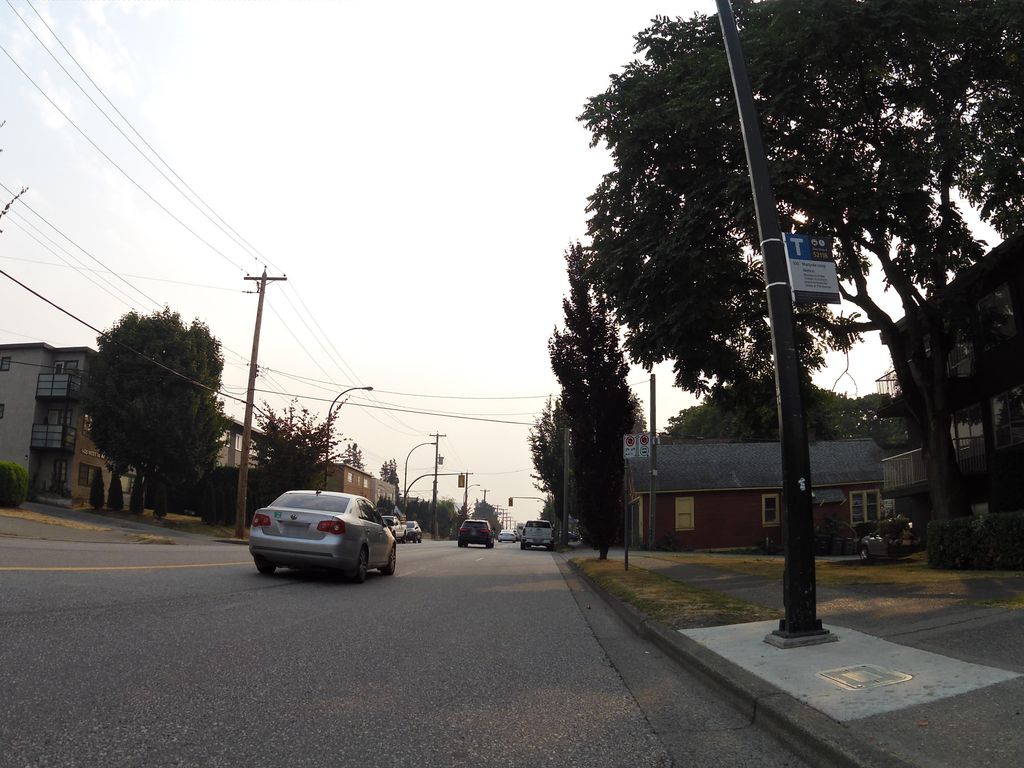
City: vancouver